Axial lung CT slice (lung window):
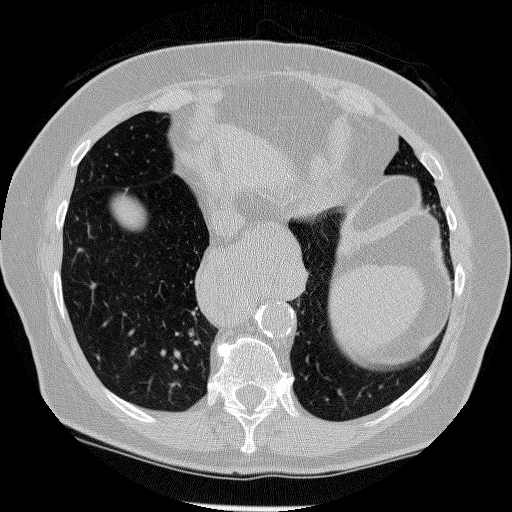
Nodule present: no